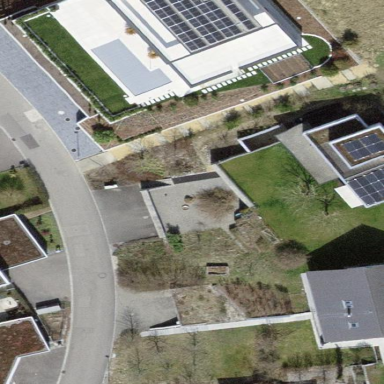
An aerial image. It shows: Part of building.